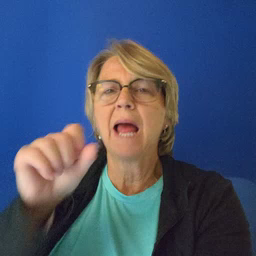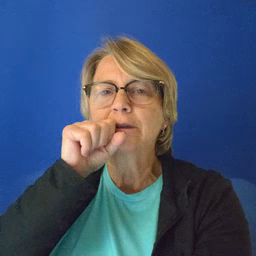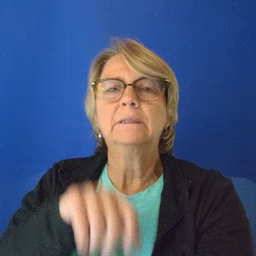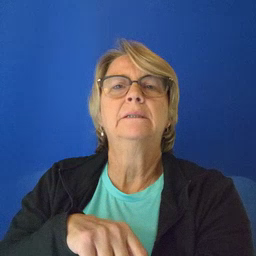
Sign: carrot